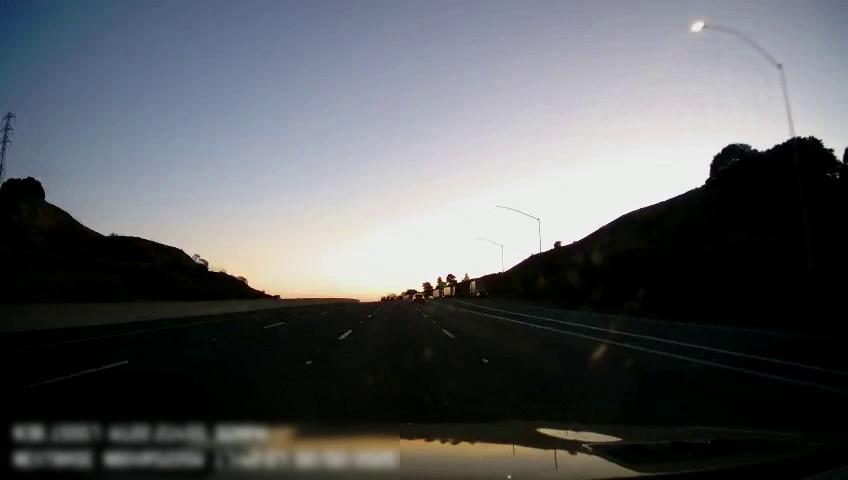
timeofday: Dusk/Dawn/Twilight
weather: Sunny
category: Drivable Space
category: Vehicles | Car
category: Vehicles | Car
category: Vehicles | Truck
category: Vehicles | Truck
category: Vehicles | Truck
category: Lanes | Alternate Lane
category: Lanes | Current Lane
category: Lanes | Current Lane
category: Lanes | Alternate Lane
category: Lanes | Alternate Lane
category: Lanes | Alternate Lane